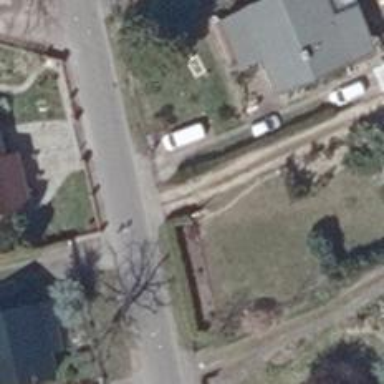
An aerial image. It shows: Driveway.